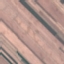
Label: AnnualCrop